Question: I tried to declare a closure matching the following Objective-C block:
'''
typedef void(^TyphoonDefinitionBlock)(TyphoonDefinition *definition);
'''
like this:
'''
var config: TyphoonDefinitionBlock = { (definition: TyphoonDefinition) in
definition.injectProperty("quest", with: nil)
}
'''
. . . and got the following error. (see image).

What's the correct way to do this?
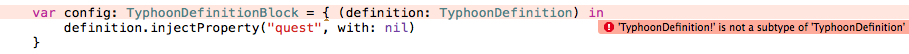
Answer: You need to declare 'definition' as an <URL> because in objective-C it is a pointer that can be nil.
Normal variables (and constants) in swift cannot be nil. They must contain a value.